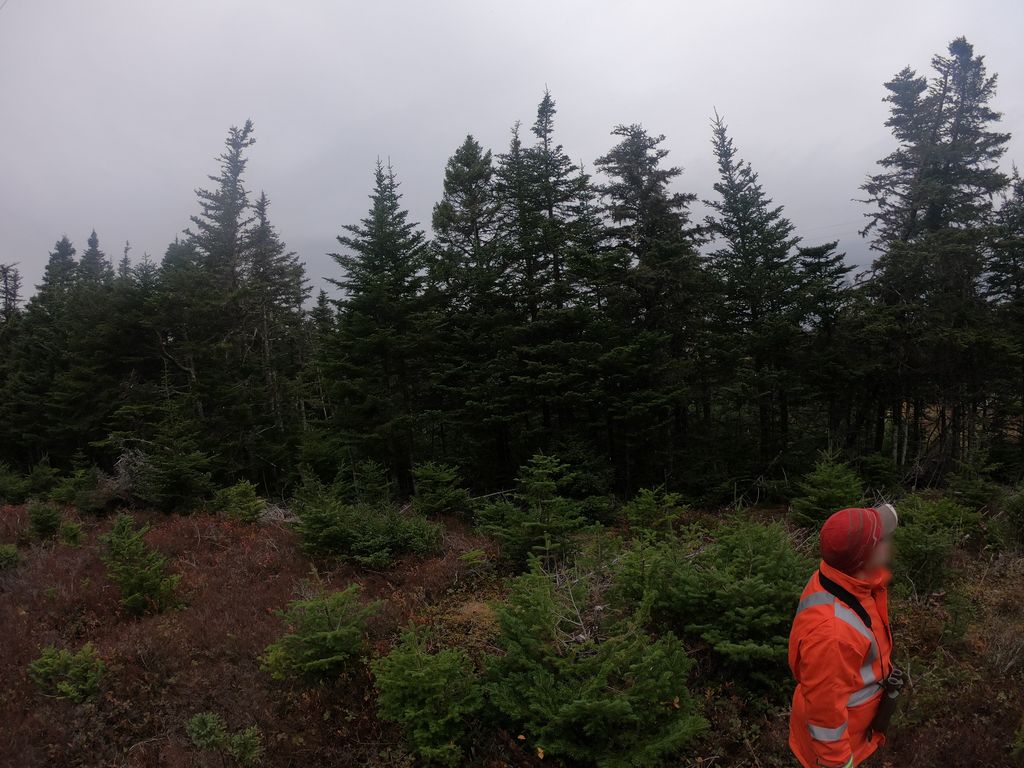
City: st_johns